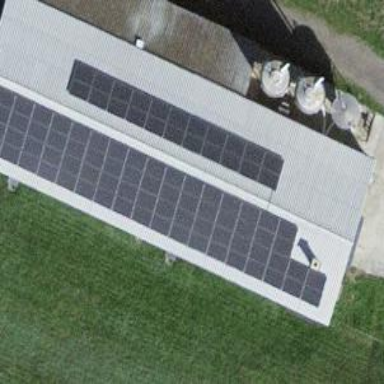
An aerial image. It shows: Solar power generator.